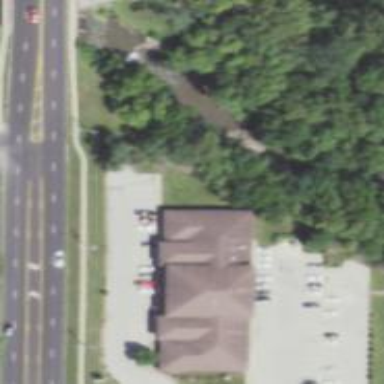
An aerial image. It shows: Veterinary facility.